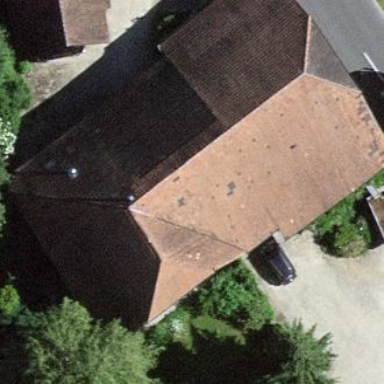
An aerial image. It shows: Farm building.